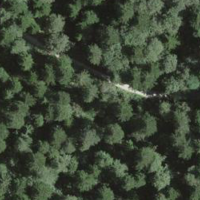
EUNIS habitat code: 43
Species observed at this site:
Stachys sylvatica
Geranium robertianum
Pararge aegeria